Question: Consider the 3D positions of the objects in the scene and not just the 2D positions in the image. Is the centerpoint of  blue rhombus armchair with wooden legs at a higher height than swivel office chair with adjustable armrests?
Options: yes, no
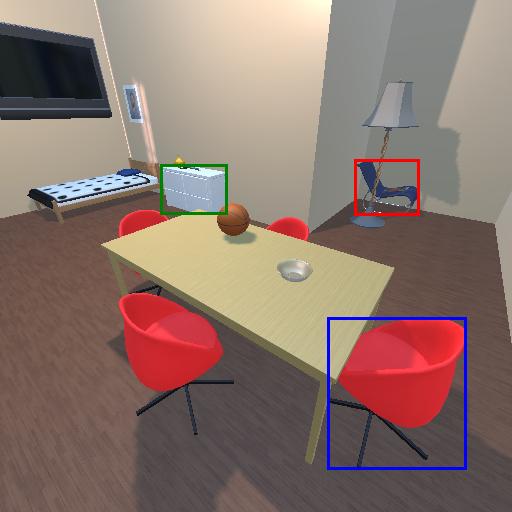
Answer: yes